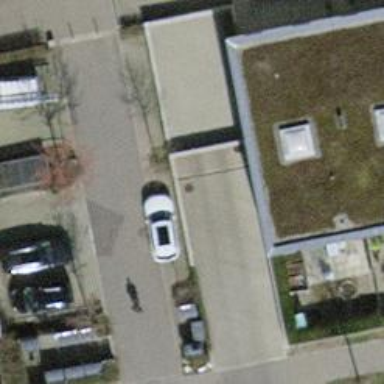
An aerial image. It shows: Parking entrance.